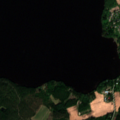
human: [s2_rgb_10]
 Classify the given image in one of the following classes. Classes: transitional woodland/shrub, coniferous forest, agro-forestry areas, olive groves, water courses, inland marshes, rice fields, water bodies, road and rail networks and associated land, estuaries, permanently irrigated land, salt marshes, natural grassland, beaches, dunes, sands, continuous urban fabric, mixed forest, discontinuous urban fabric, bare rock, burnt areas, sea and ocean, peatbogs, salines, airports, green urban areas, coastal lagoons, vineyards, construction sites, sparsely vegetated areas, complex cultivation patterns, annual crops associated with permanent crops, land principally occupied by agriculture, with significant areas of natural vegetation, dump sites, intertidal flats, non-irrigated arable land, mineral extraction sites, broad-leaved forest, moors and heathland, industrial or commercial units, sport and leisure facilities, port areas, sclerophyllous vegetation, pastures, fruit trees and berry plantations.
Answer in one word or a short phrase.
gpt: discontinuous urban fabric, coniferous forest, mixed forest, water bodies